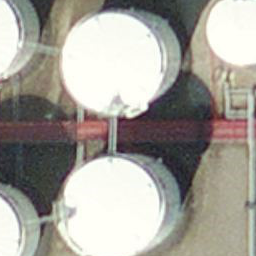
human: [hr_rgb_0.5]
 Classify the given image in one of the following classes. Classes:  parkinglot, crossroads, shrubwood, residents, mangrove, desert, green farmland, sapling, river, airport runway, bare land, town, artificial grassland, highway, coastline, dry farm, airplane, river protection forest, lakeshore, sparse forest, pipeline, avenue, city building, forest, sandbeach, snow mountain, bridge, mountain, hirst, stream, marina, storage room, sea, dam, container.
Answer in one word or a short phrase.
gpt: storage room